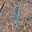
Label: 1